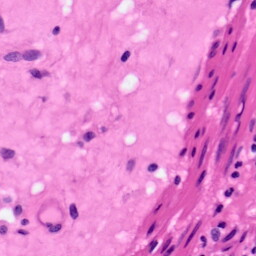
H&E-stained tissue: Pancreatic